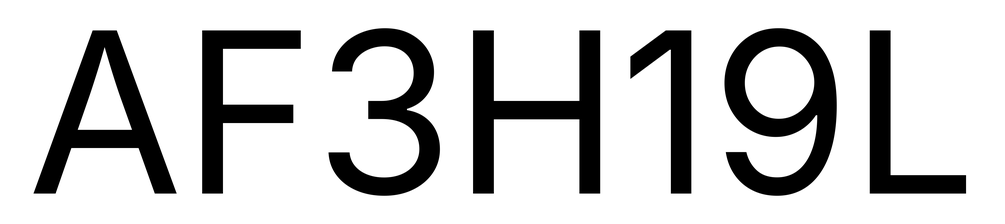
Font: Inter_Regular